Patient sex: M
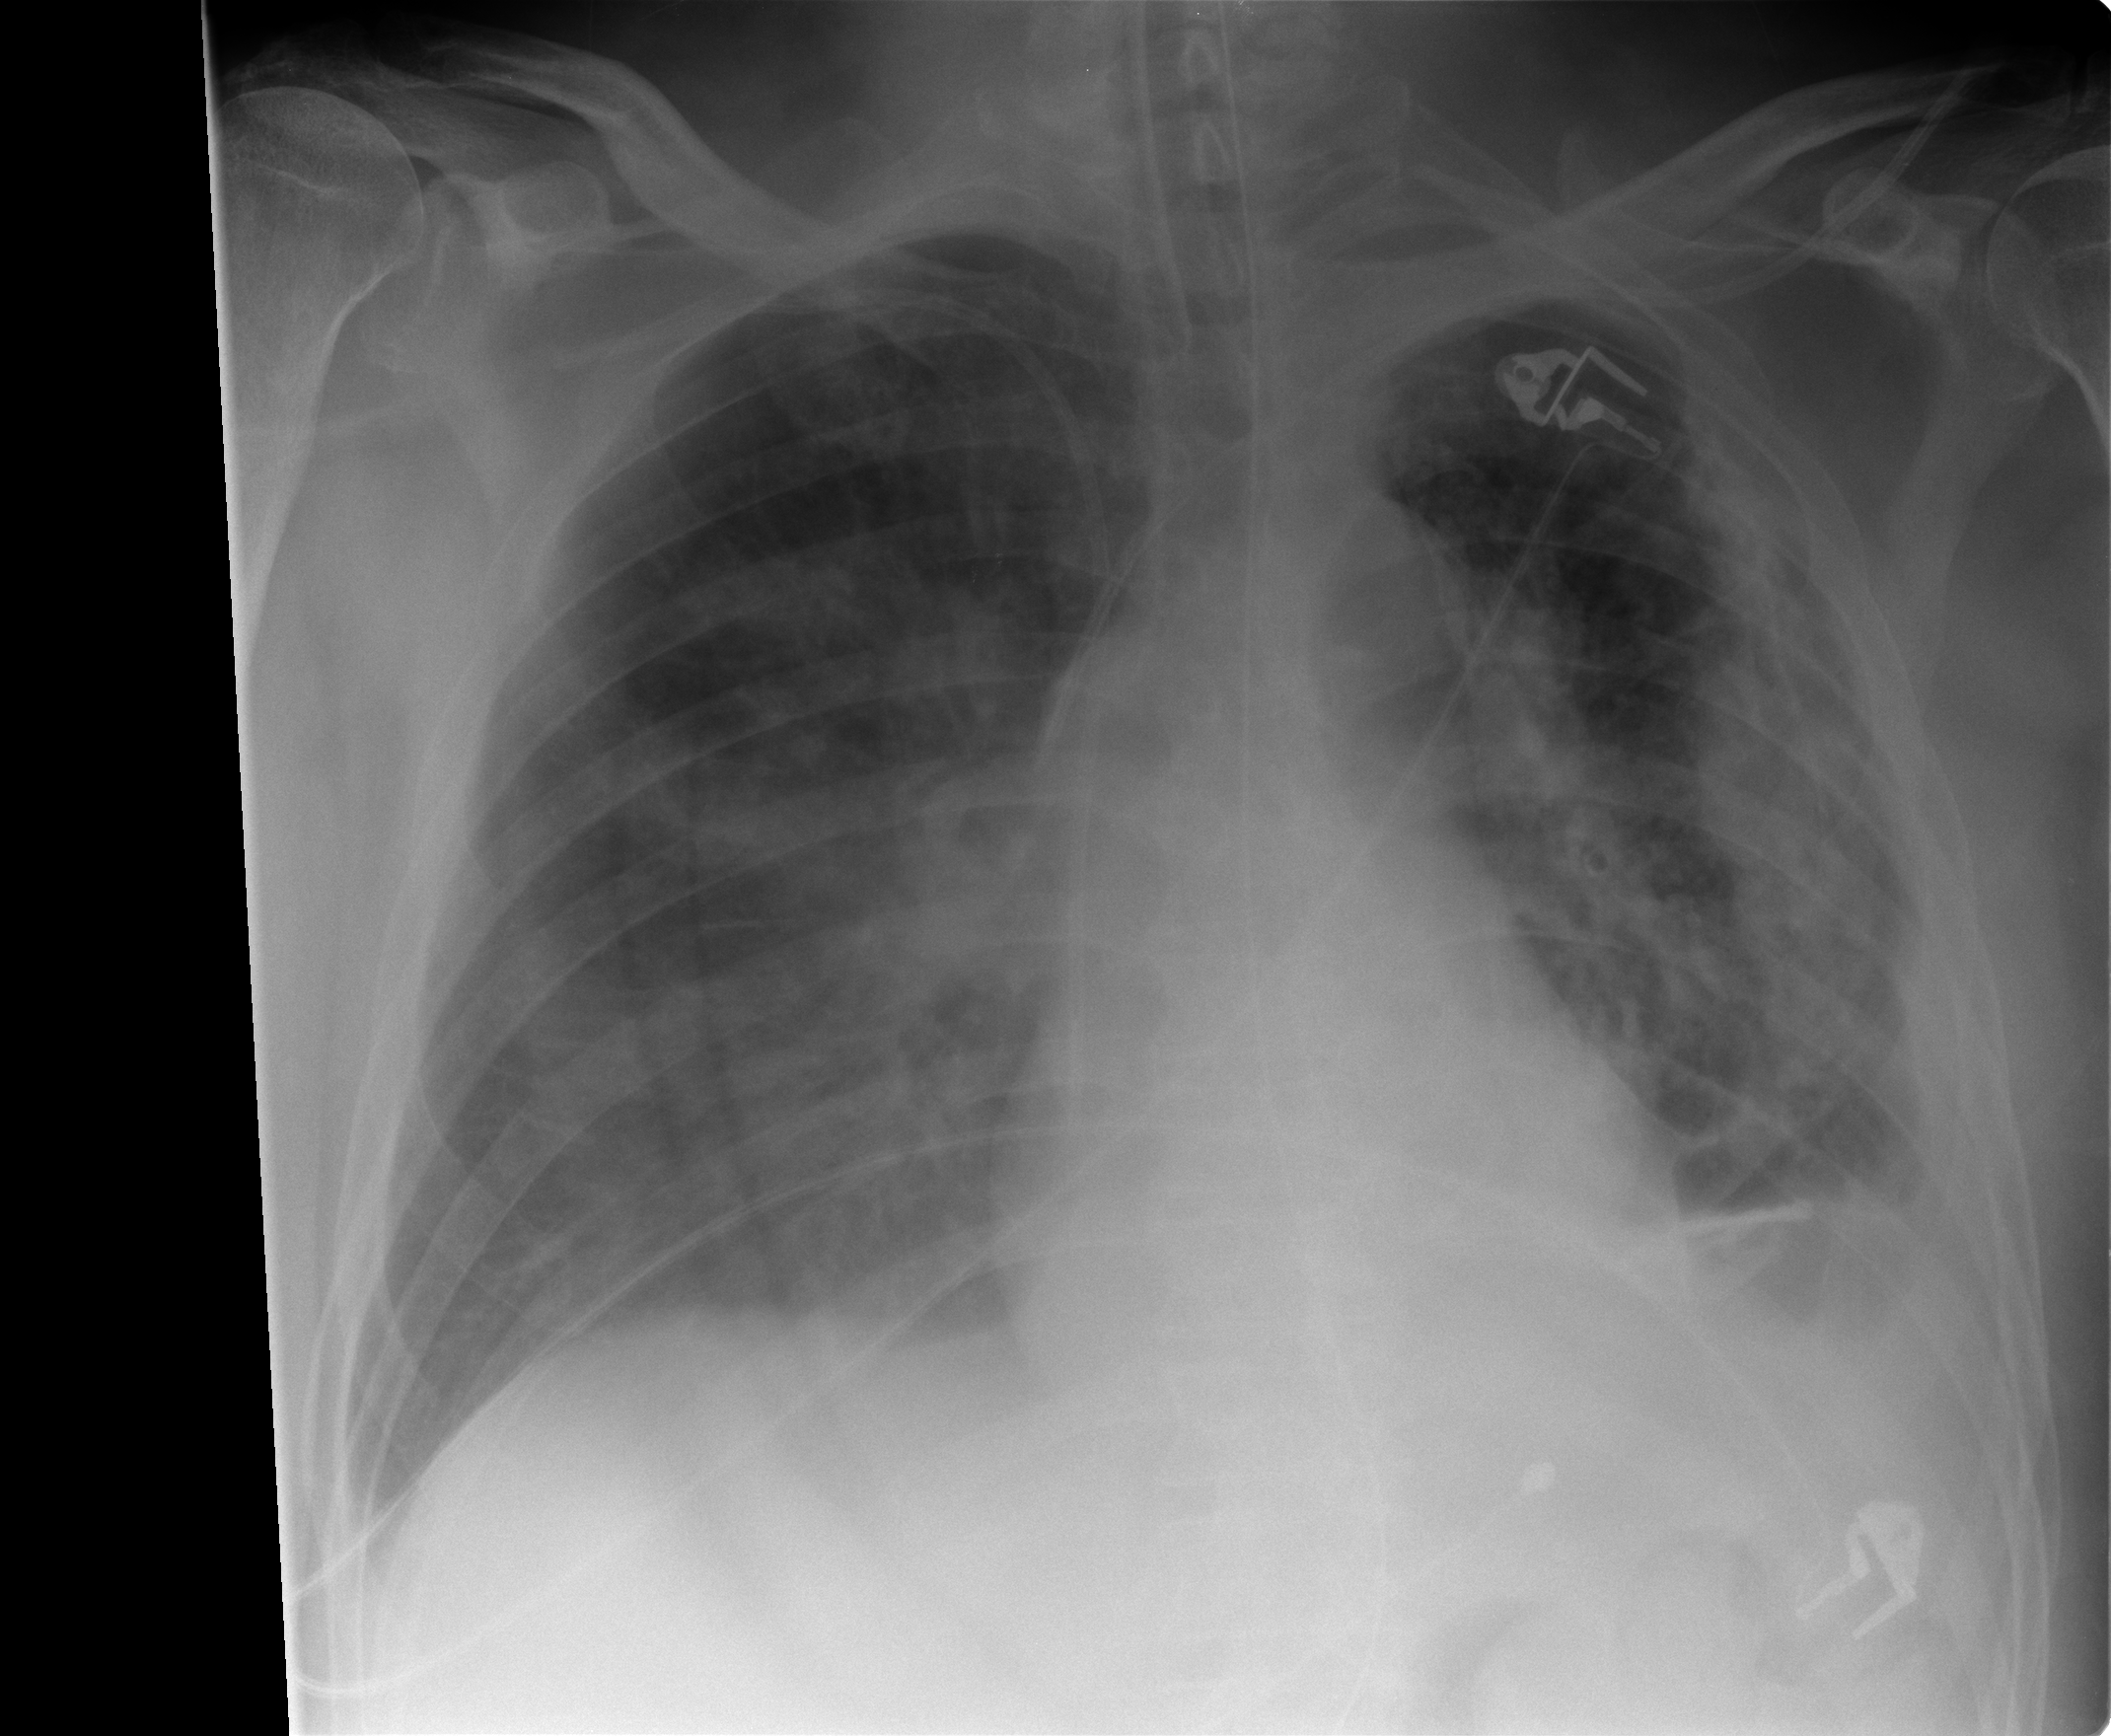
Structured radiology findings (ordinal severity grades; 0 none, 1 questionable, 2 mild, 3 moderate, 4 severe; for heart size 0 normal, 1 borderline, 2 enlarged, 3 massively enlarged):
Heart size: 0
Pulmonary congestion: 2
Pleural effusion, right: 1
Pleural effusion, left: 2
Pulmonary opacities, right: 1
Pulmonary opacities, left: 2
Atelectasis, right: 2
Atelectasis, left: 3